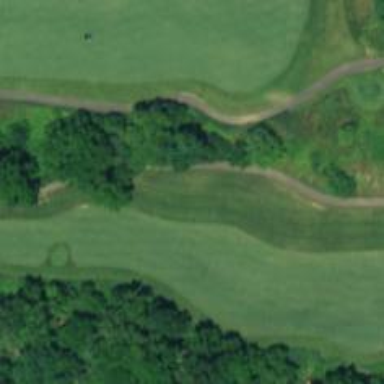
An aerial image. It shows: Path for both roads and golfers.